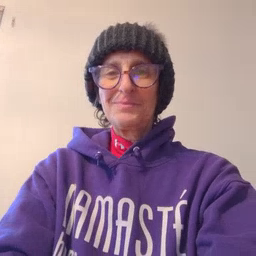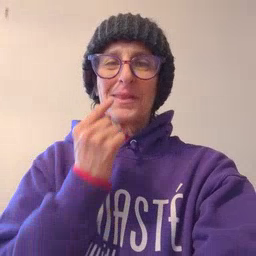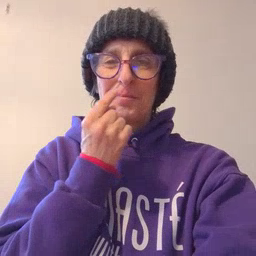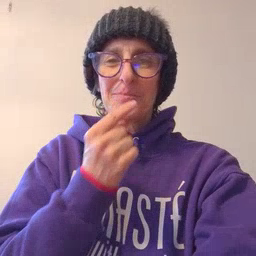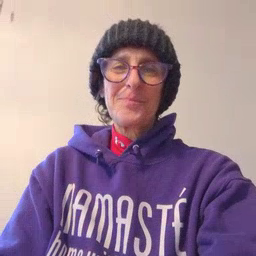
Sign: lips